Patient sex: F
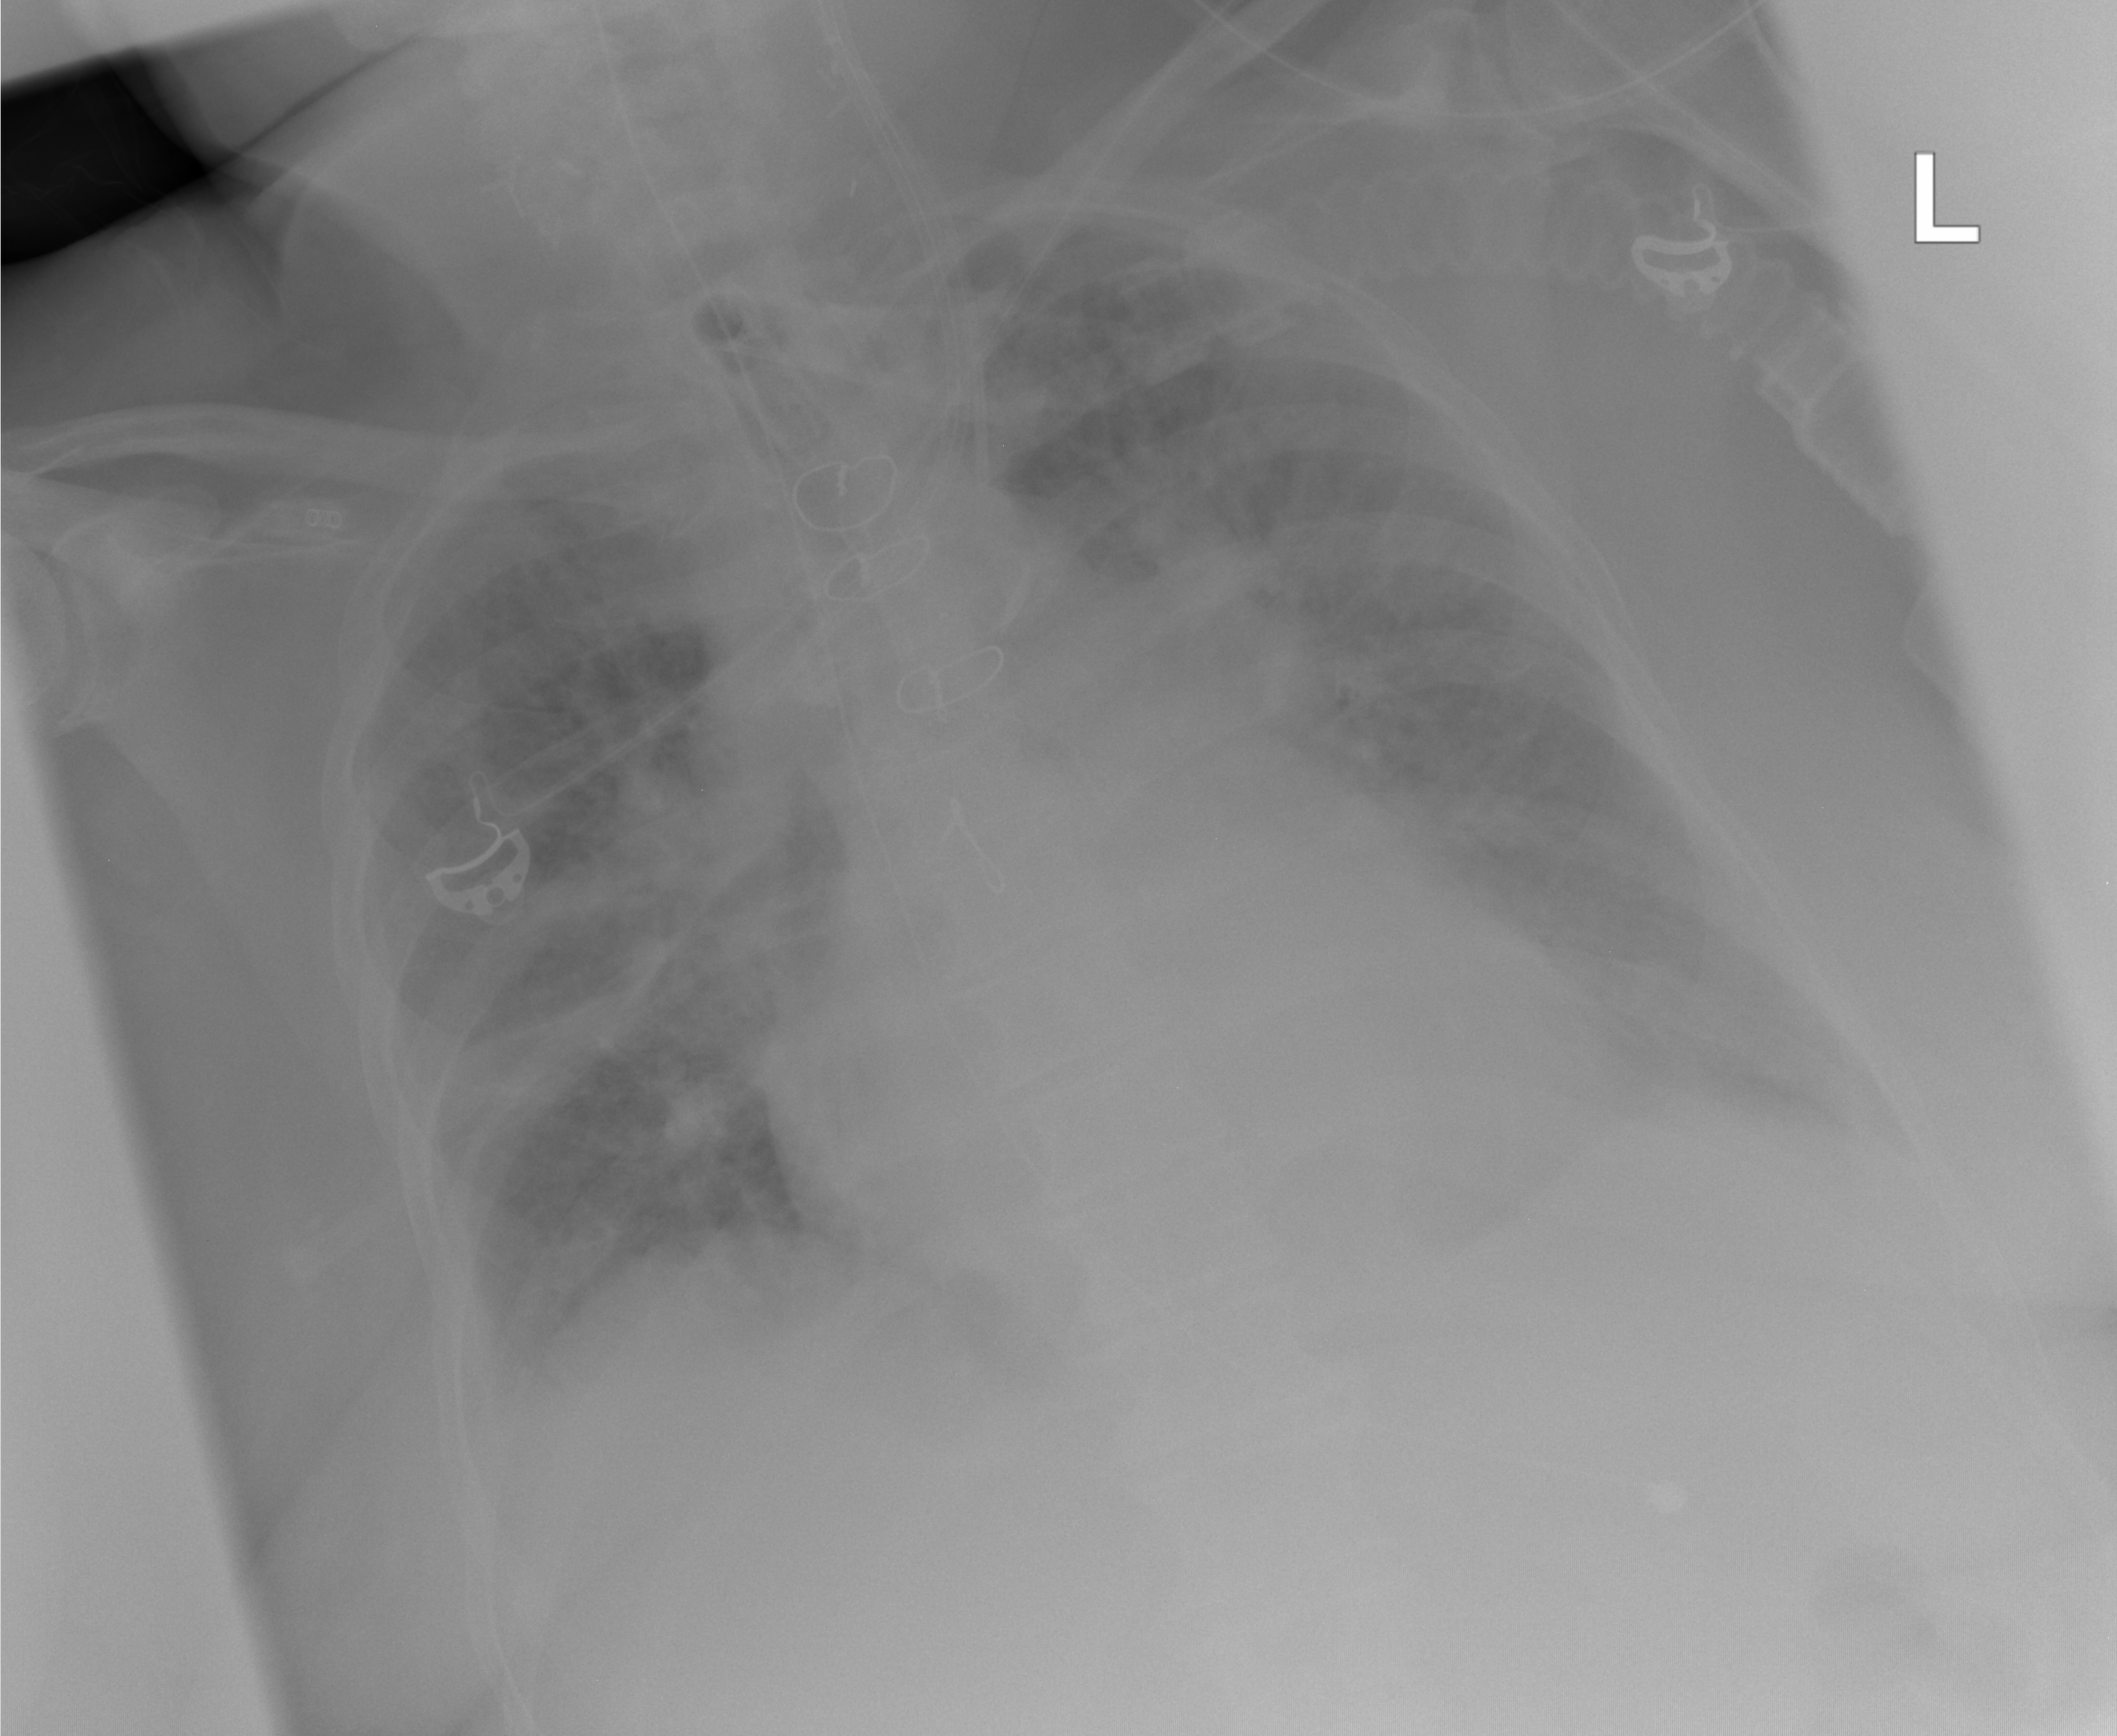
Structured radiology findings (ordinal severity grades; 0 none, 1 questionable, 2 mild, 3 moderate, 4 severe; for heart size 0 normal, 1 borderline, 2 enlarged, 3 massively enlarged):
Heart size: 2
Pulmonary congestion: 3
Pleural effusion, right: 0
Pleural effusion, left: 2
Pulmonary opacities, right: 2
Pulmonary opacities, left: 3
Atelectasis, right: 2
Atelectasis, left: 3